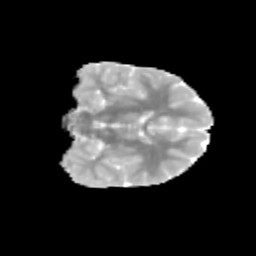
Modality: MD
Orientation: coronal
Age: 13
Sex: male
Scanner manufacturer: siemens
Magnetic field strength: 3 T
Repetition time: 3.8 s
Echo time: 0.07 s